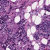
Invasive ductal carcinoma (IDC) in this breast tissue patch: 0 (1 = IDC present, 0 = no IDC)